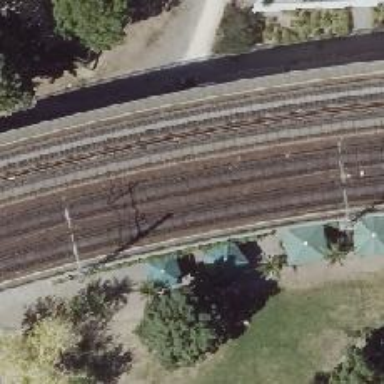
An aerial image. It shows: Viaduct railway bridge with electrified contact lines. The railway is ballastless.